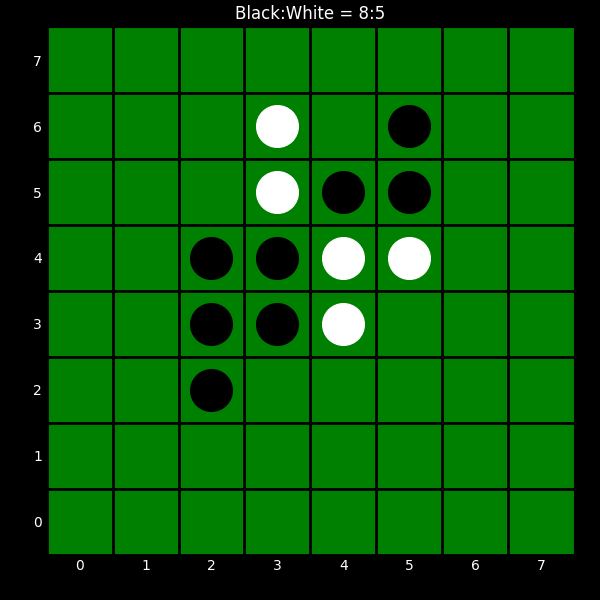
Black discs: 8
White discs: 5